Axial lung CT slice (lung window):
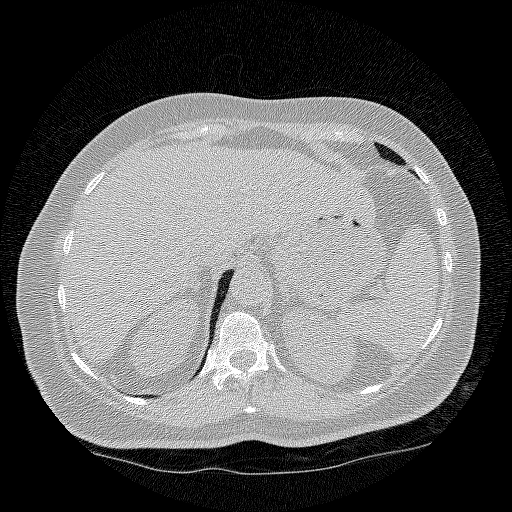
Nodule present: no